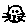
Label: cat